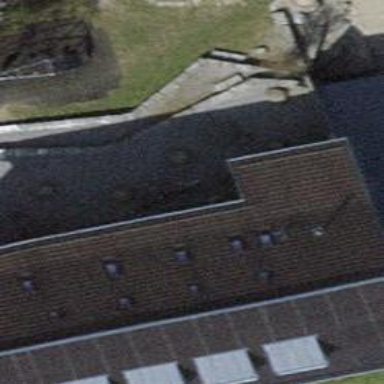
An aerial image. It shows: School building.